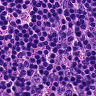
Metastatic tissue present: no